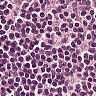
Metastatic tissue present: no